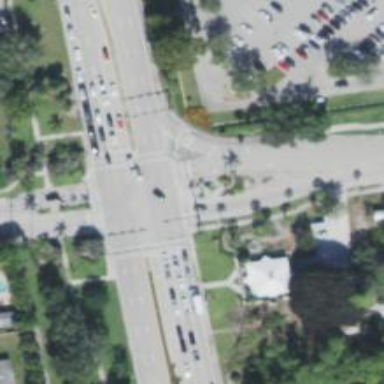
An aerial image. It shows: Footway that serves as traffic island.